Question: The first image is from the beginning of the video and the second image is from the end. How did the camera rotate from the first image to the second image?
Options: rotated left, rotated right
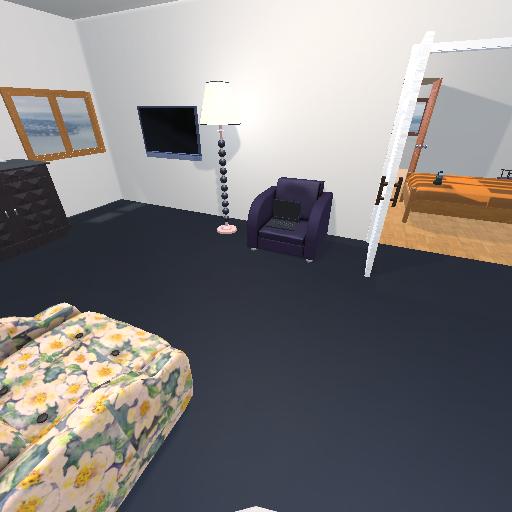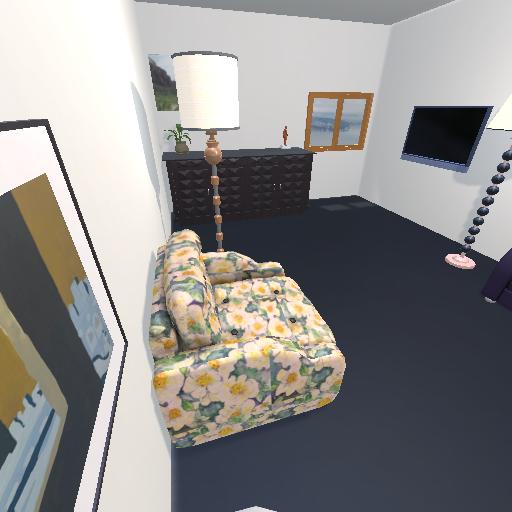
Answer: rotated left